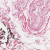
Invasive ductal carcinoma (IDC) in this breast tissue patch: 0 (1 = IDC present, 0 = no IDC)